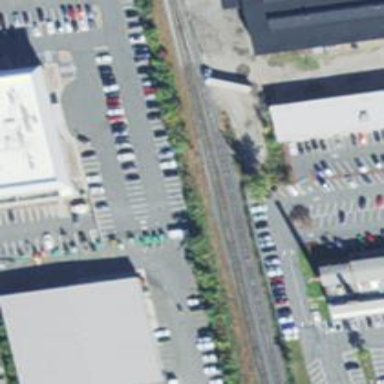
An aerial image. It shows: Railway siding with rails.